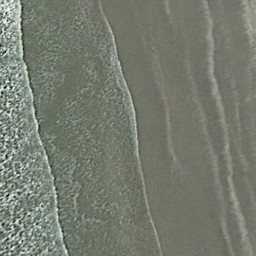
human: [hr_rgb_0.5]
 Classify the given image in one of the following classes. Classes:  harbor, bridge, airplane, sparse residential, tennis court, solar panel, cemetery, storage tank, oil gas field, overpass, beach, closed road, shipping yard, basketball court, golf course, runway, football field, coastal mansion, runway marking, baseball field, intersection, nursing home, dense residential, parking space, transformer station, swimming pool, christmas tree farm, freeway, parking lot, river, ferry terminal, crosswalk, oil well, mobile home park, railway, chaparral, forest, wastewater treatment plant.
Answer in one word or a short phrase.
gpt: beach